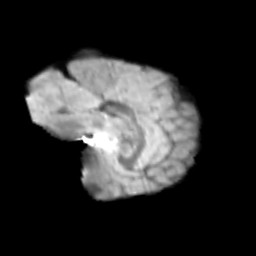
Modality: T2w
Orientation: sagittal
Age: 11
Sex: female
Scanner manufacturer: siemens
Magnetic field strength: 3 T
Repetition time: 3.8 s
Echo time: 0.07 s